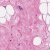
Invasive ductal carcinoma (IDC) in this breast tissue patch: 0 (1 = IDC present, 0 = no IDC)